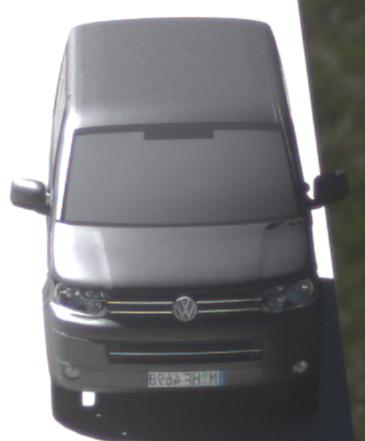
Make: VW Commercial Vehicles (Nutzfahrzeuge)
Model: T5 Multivan 2.0
Detailed model: T5 Multivan
Model produced from: 2009/09
Model produced until: 2013/06
Doors: 4
Color: gray
Road condition: dry road
Daytime: morning or afternoon
Contrast: high contrast